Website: lowes
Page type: billing-address
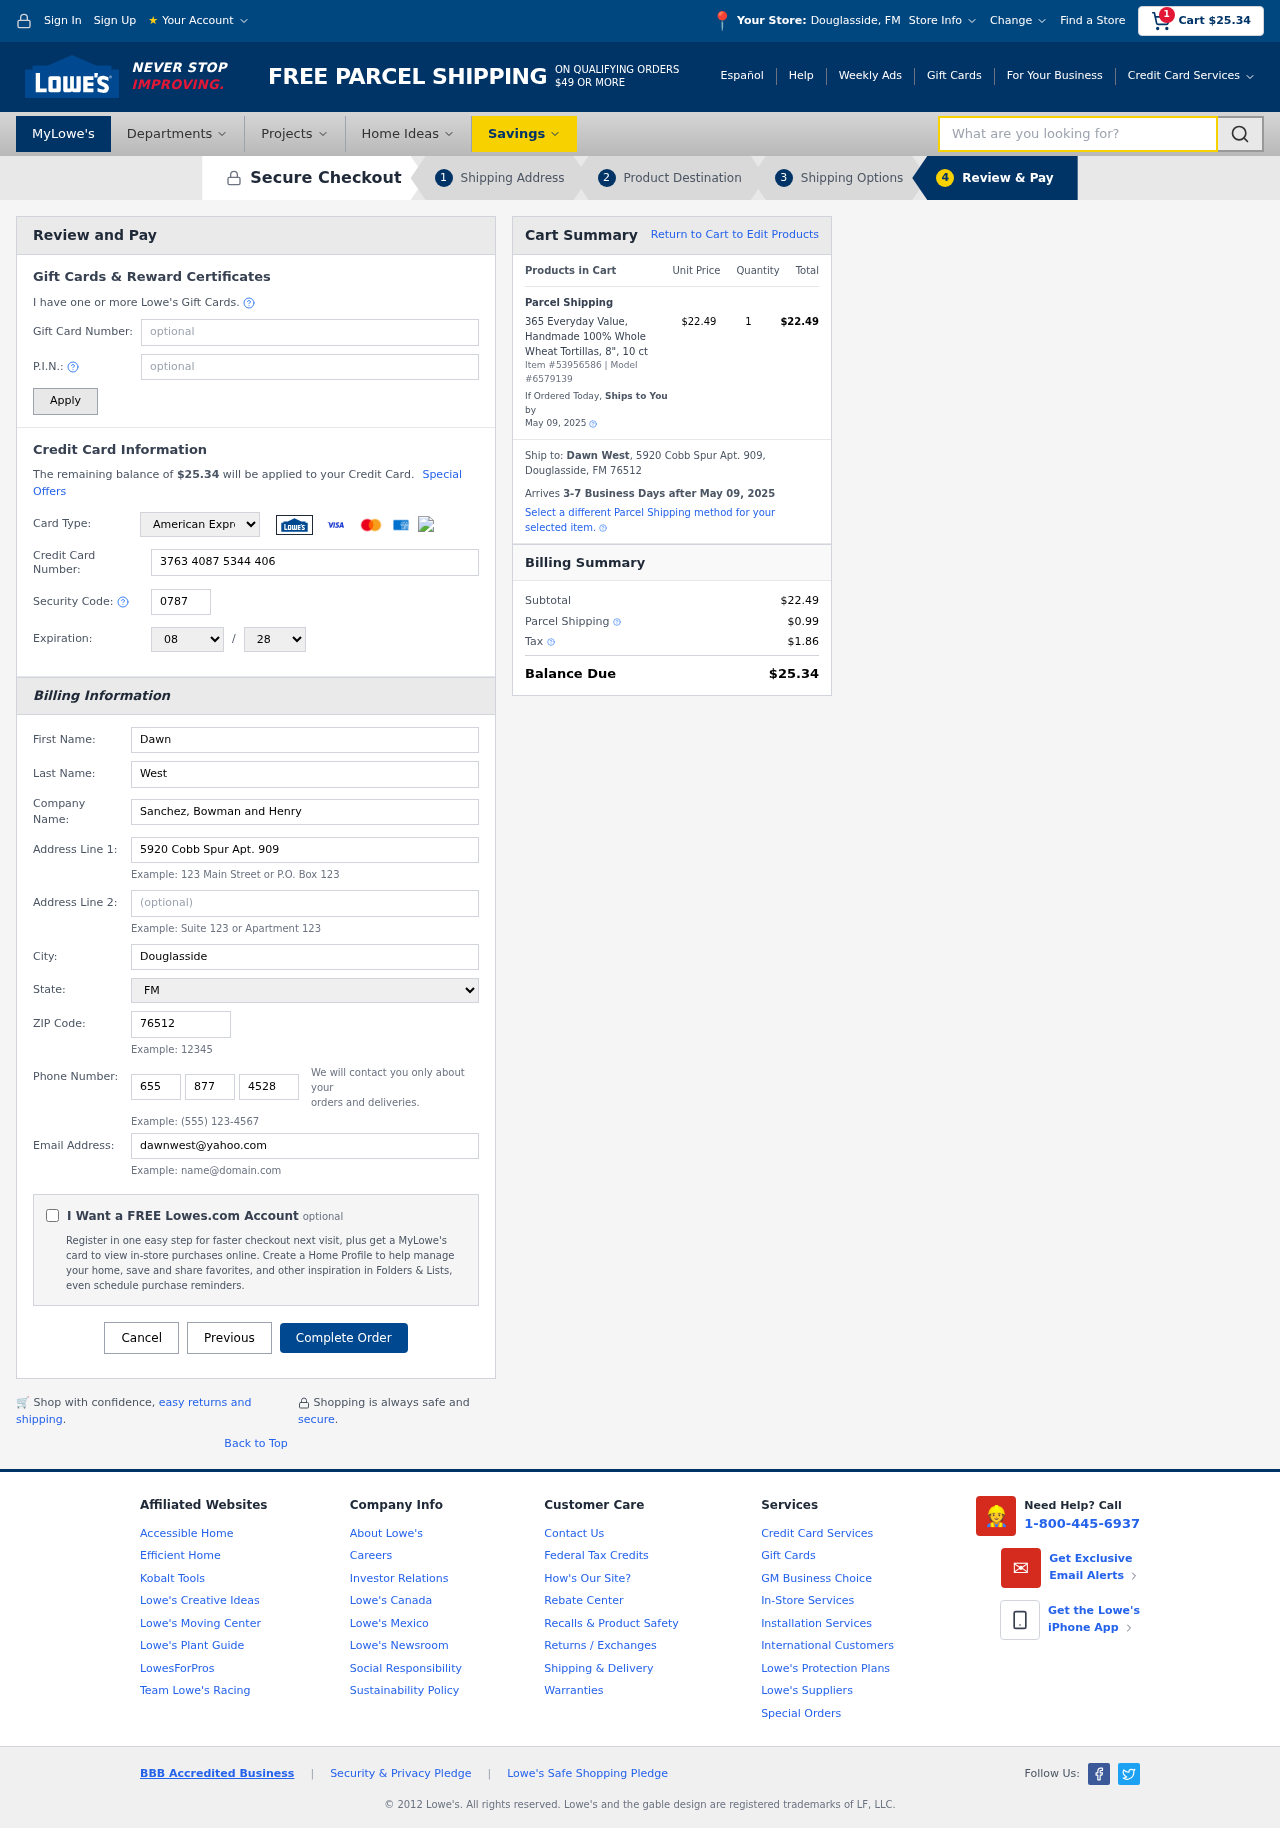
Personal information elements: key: PII_CARD_CVV
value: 0787
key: PII_CARD_EXPIRY_MONTH
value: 08
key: PII_CARD_EXPIRY_YEAR
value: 28
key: PII_CARD_NUMBER
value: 3763 4087 5344 406
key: PII_CARD_TYPE
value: American Express
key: PII_CITY
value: Douglasside
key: PII_CITY_STATE
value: Douglasside, FM
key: PII_COMPANY
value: Sanchez, Bowman and Henry
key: PII_EMAIL
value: dawnwest@yahoo.com
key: PII_FIRSTNAME
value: Dawn
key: PII_FULLNAME
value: Dawn West
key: PII_LASTNAME
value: West
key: PII_PHONE_AREA
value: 655
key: PII_PHONE_PREFIX
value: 877
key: PII_PHONE_SUFFIX
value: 4528
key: PII_POSTCODE
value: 76512
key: PII_STATE
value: FM
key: PII_STREET
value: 5920 Cobb Spur Apt. 909
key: PII_CITY_STATE_ZIP
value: Douglasside, FM 76512
Product elements: key: PRODUCT1_NAME
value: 365 Everyday Value, Handmade 100% Whole Wheat Tortillas, 8", 10 ct
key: PRODUCT1_PRICE
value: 22.49
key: PRODUCT1_QUANTITY
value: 1
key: PRODUCT_ITEM_NUMBER
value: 53956586
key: PRODUCT_MODEL_NUMBER
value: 6579139
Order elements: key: ORDER_SUBTOTAL
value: $25.34
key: ORDER_TOTAL
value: $25.34
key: ORDER_SHIPPING_DATE
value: May 09, 2025
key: ORDER_SUBTOTAL
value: $22.49
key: ORDER_DELIVERY_DATE
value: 3-7 Business Days after May 09, 2025
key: ORDER_SHIPPING_DATE2
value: May 09, 2025
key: ORDER_SUBTOTAL2
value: $22.49
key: ORDER_SHIPPING_COST
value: $0.99
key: ORDER_TAX
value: $1.86
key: ORDER_TOTAL2
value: $25.34
Search elements: key: HEADER_SEARCH
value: What are you looking for?